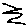
Label: zigzag